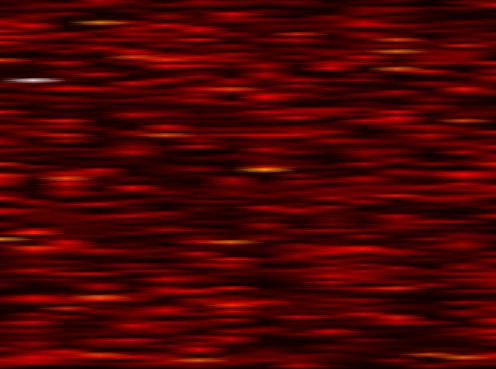
Label: FOFDM